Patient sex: M
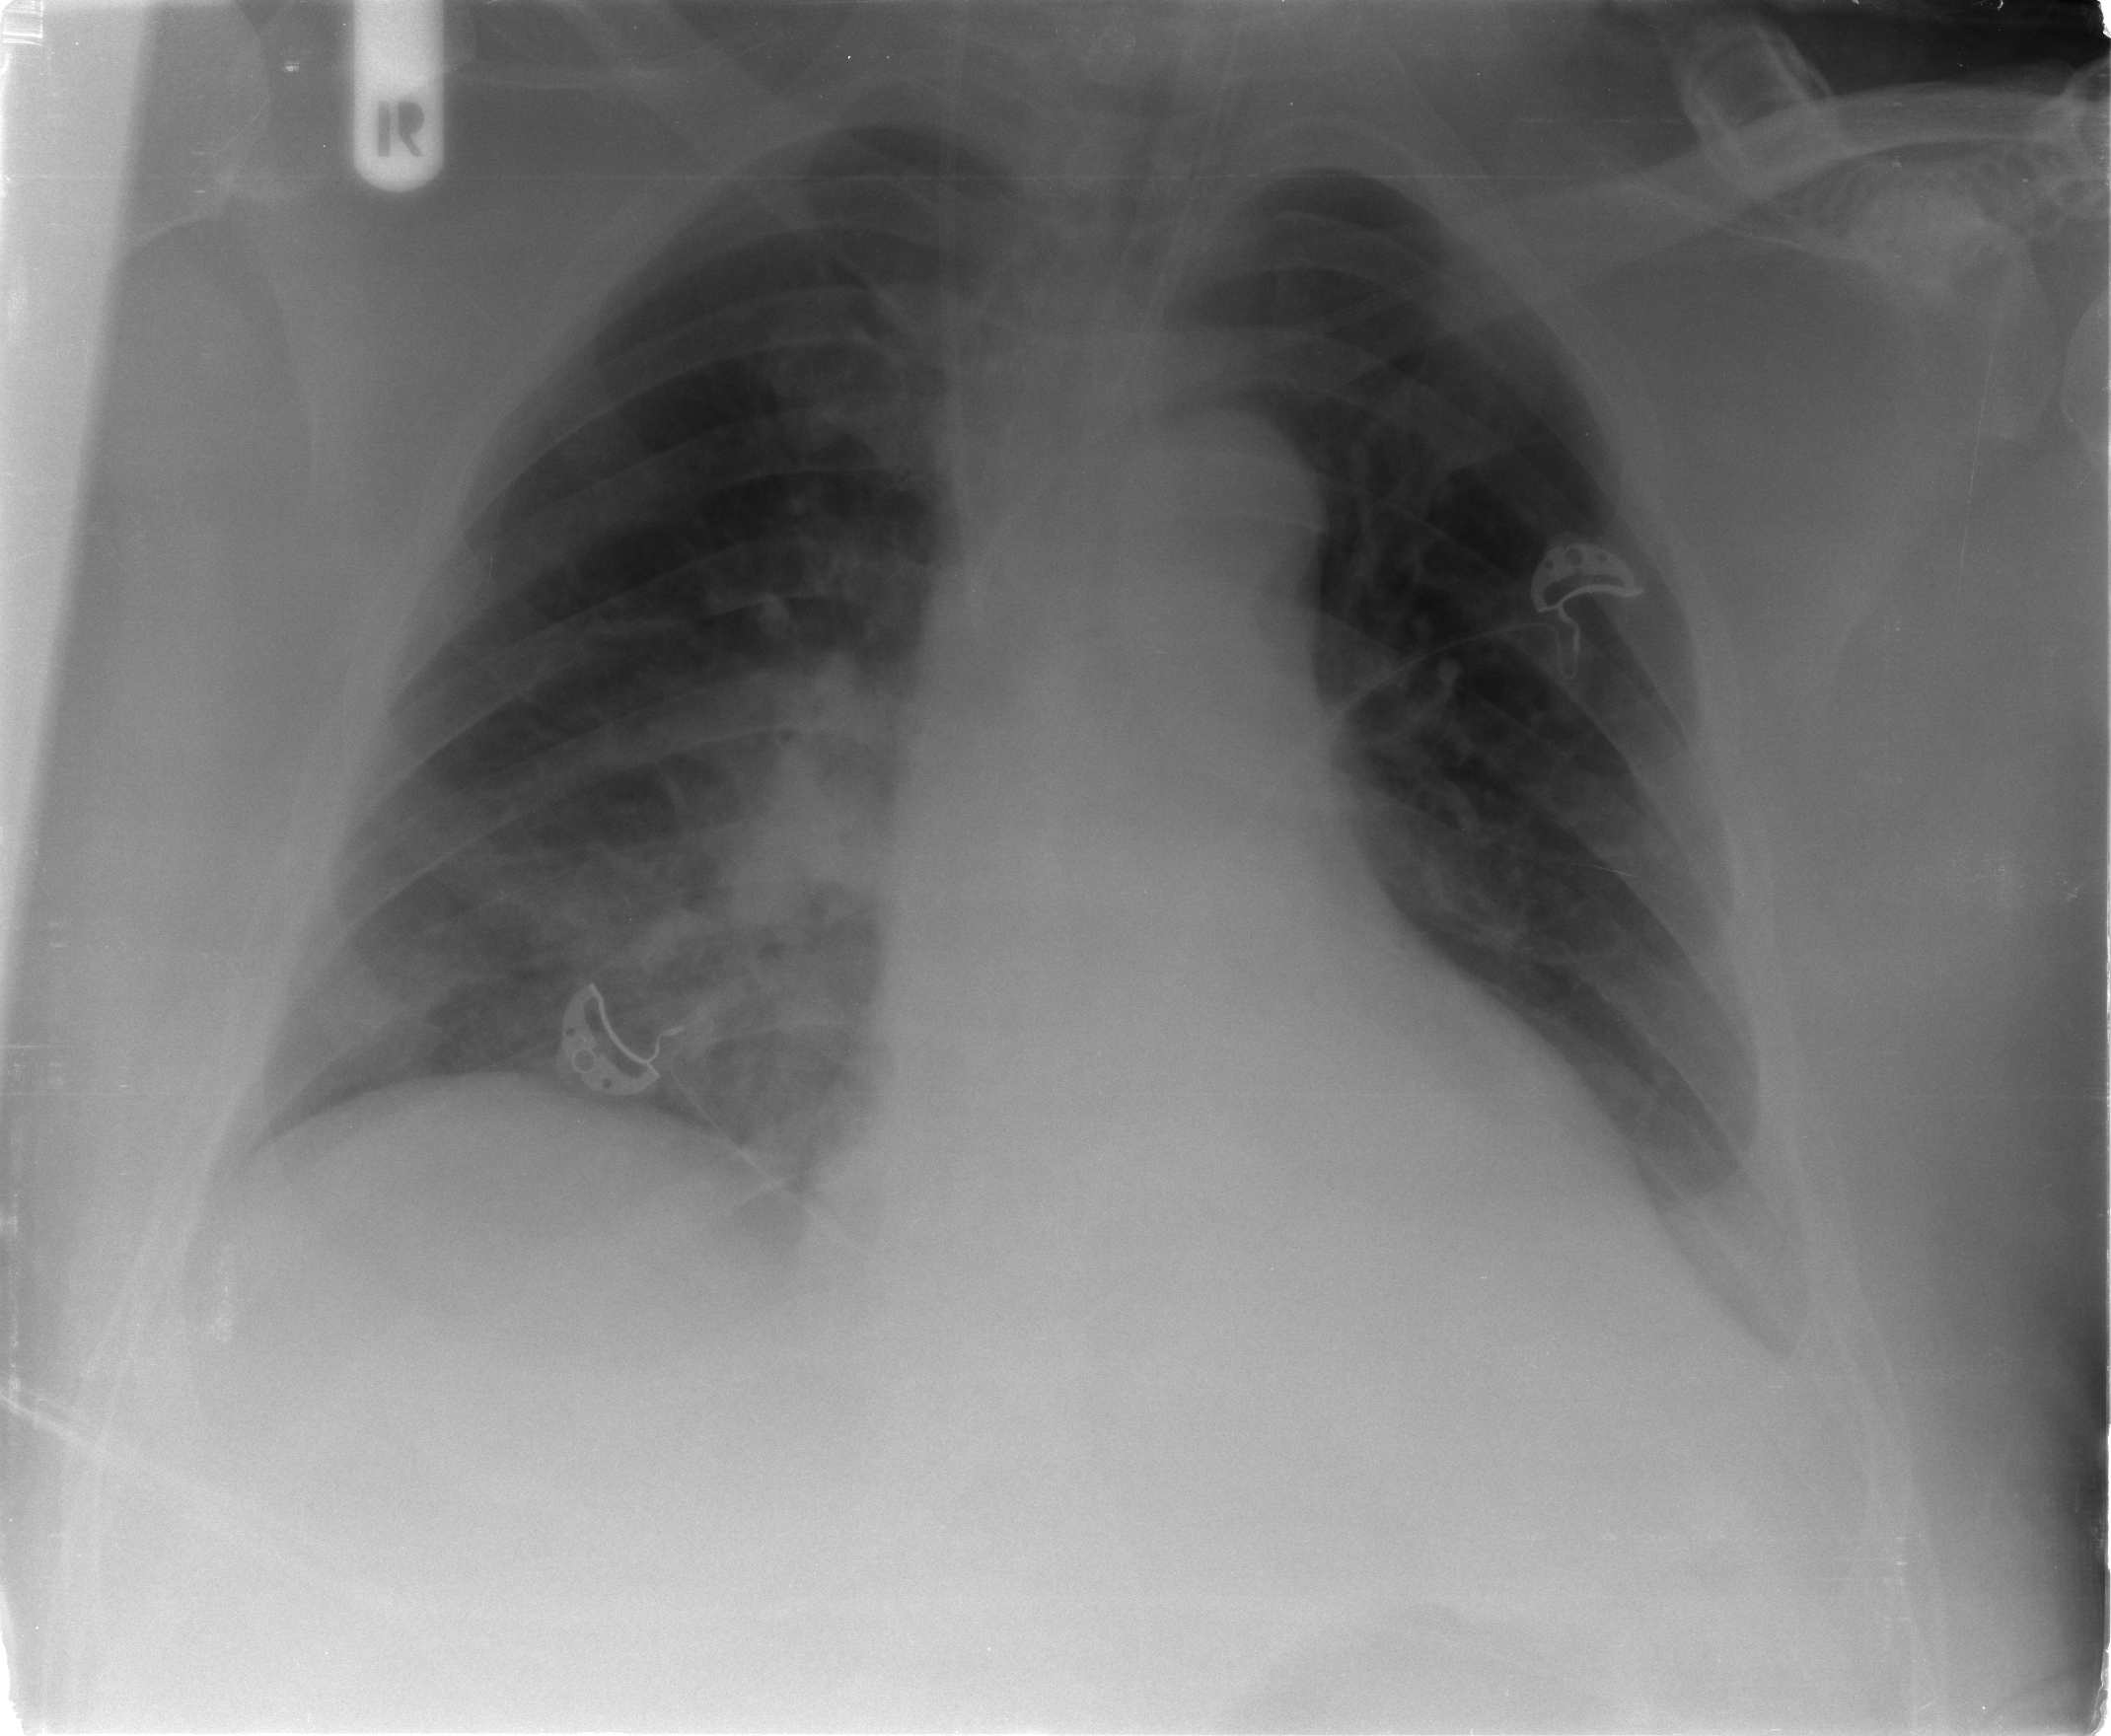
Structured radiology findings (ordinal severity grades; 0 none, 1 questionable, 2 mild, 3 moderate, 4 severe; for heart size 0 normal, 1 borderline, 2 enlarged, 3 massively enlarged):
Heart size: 1
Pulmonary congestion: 2
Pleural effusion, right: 0
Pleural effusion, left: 2
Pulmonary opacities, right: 2
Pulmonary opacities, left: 0
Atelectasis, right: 2
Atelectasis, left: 2